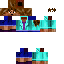
A female human skin with medium skin, wearing brown long hair dressed in a blue hoodie and blue pants, featuring a closed mouth.